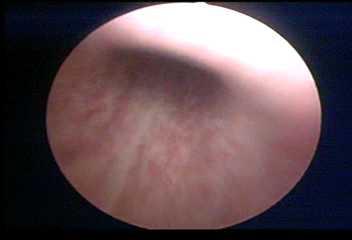
Modality: WLC
Class: Normal mucosa
Bladder cancer association: No